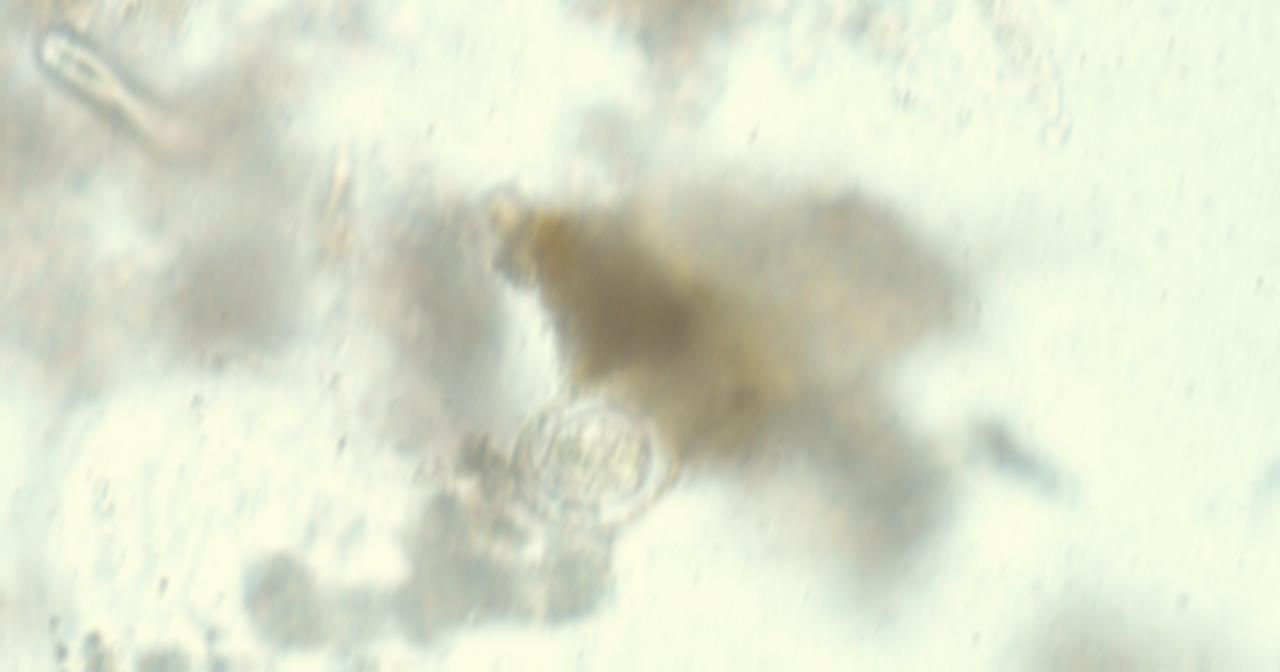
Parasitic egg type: Hymenolepis nana